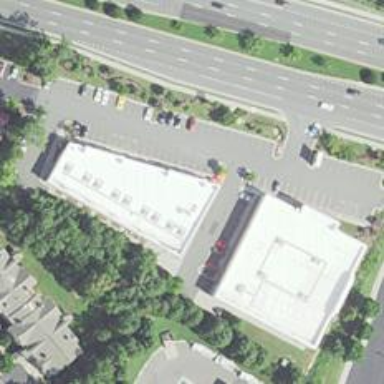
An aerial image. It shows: Convenience shop.